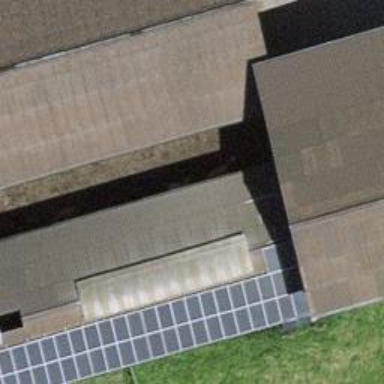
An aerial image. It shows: Farm auxiliary building.